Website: lowes
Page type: customer-info-address
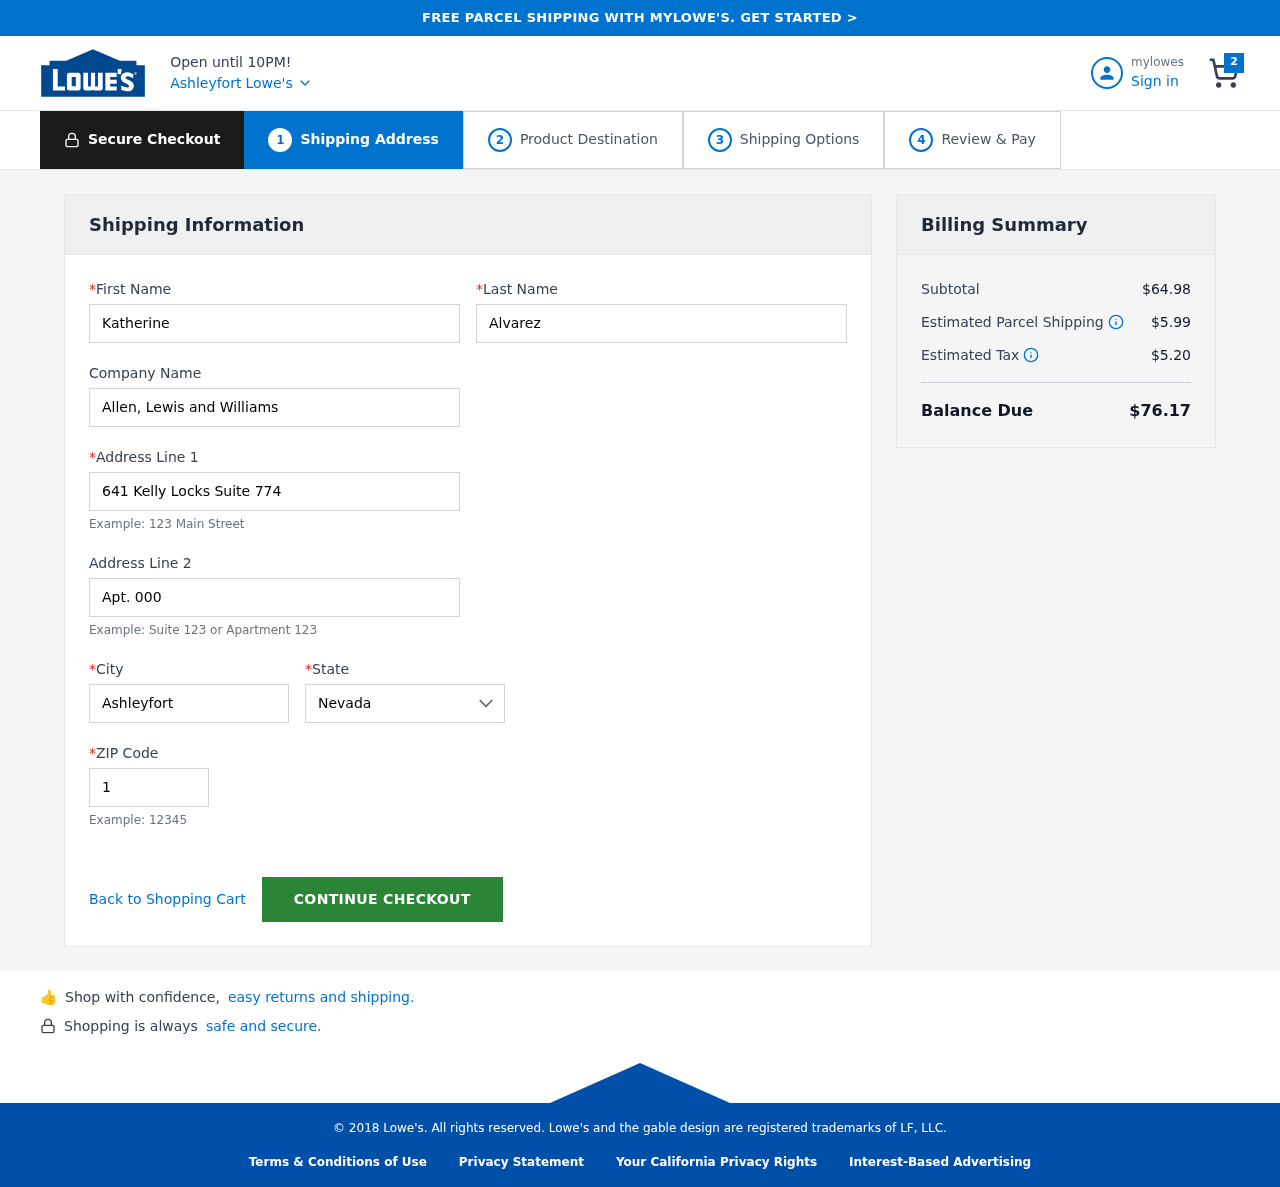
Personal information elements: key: PII_CITY
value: Ashleyfort
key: PII_COMPANY
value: Allen, Lewis and Williams
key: PII_FIRSTNAME
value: Katherine
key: PII_LASTNAME
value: Alvarez
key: PII_POSTCODE
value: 12802
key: PII_STATE
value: Nevada
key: PII_STREET
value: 641 Kelly Locks Suite 774
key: PII_STREET2
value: Apt. 000
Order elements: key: ORDER_NUM_ITEMS
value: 2
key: ORDER_SUBTOTAL
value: $64.98
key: ORDER_SHIPPING_COST
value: $5.99
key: ORDER_TAX
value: $5.20
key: ORDER_TOTAL
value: $76.17